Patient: sex F, age 61
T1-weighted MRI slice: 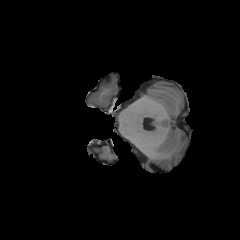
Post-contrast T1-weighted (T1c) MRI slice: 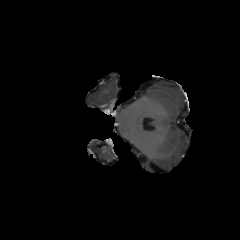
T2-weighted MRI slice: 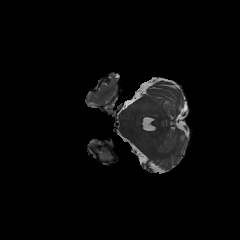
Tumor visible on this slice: yes
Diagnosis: Glioblastoma, IDH-wildtype
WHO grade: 4